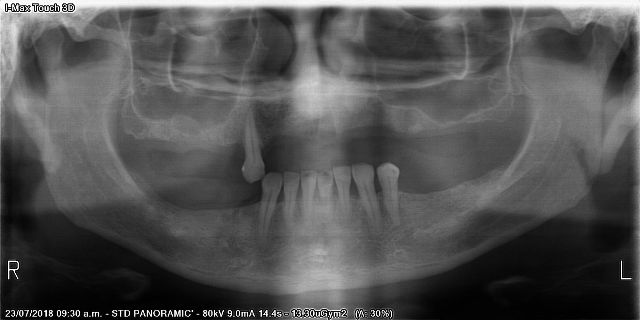
adult